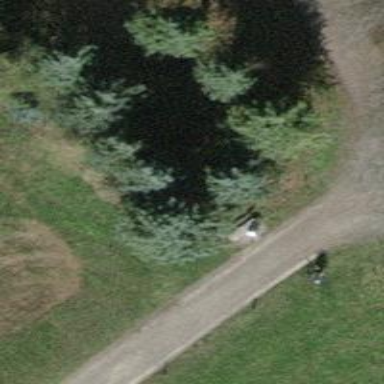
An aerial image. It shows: Bench for seating.